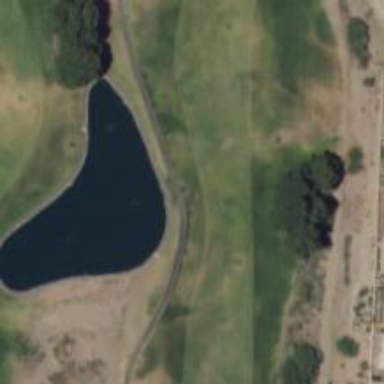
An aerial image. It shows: View of golf hole.